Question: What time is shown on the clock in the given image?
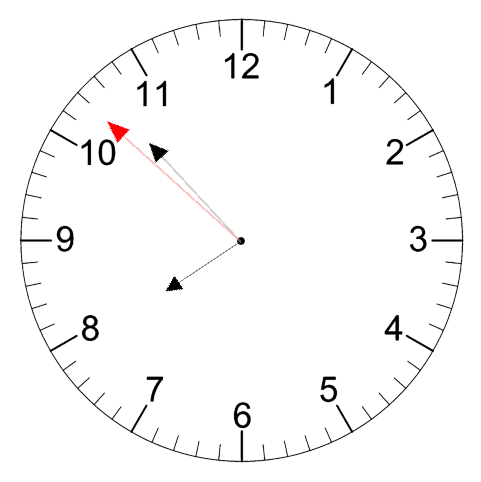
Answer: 07:52:52